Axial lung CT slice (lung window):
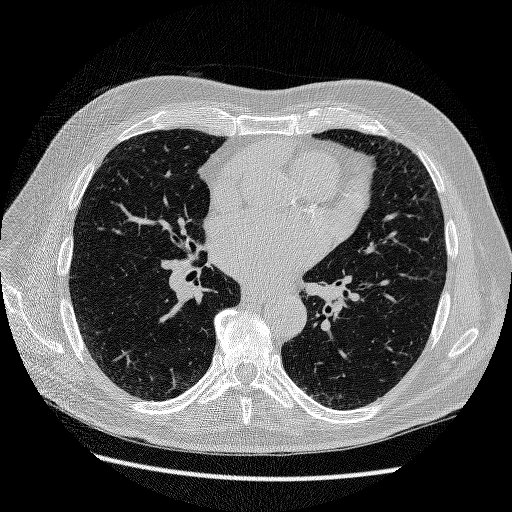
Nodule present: no